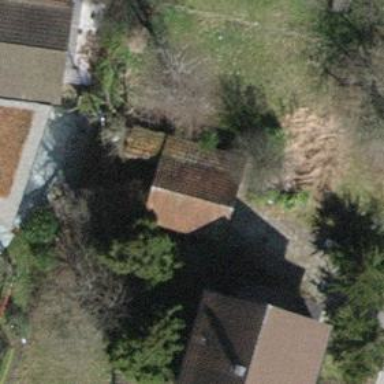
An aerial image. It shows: Garage building.